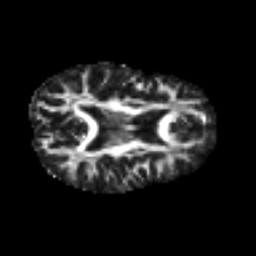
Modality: FA
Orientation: axial
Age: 29
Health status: ill
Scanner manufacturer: philips
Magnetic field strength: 3 T
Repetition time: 9 s
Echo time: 0.127 s